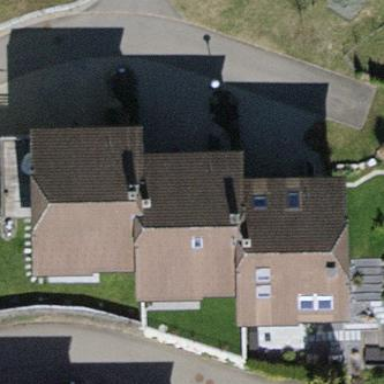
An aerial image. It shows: Terrace building with gabled roof oriented across.